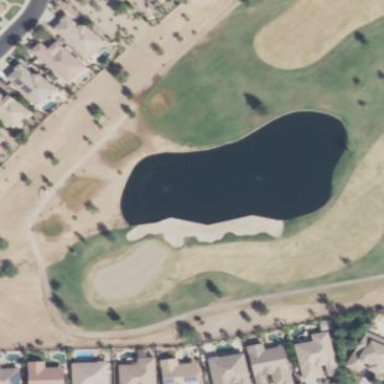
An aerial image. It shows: Water hazard on golf course.